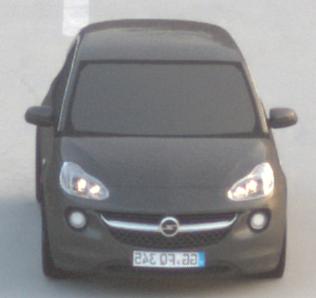
Make: Opel
Model: ADAM 1.2
Detailed model: ADAM
Model produced from: 2013/01
Model produced until: 2014/11
Doors: 3
Color: gray
Road condition: dry road
Daytime: sunrise or sunset
Contrast: low contrast